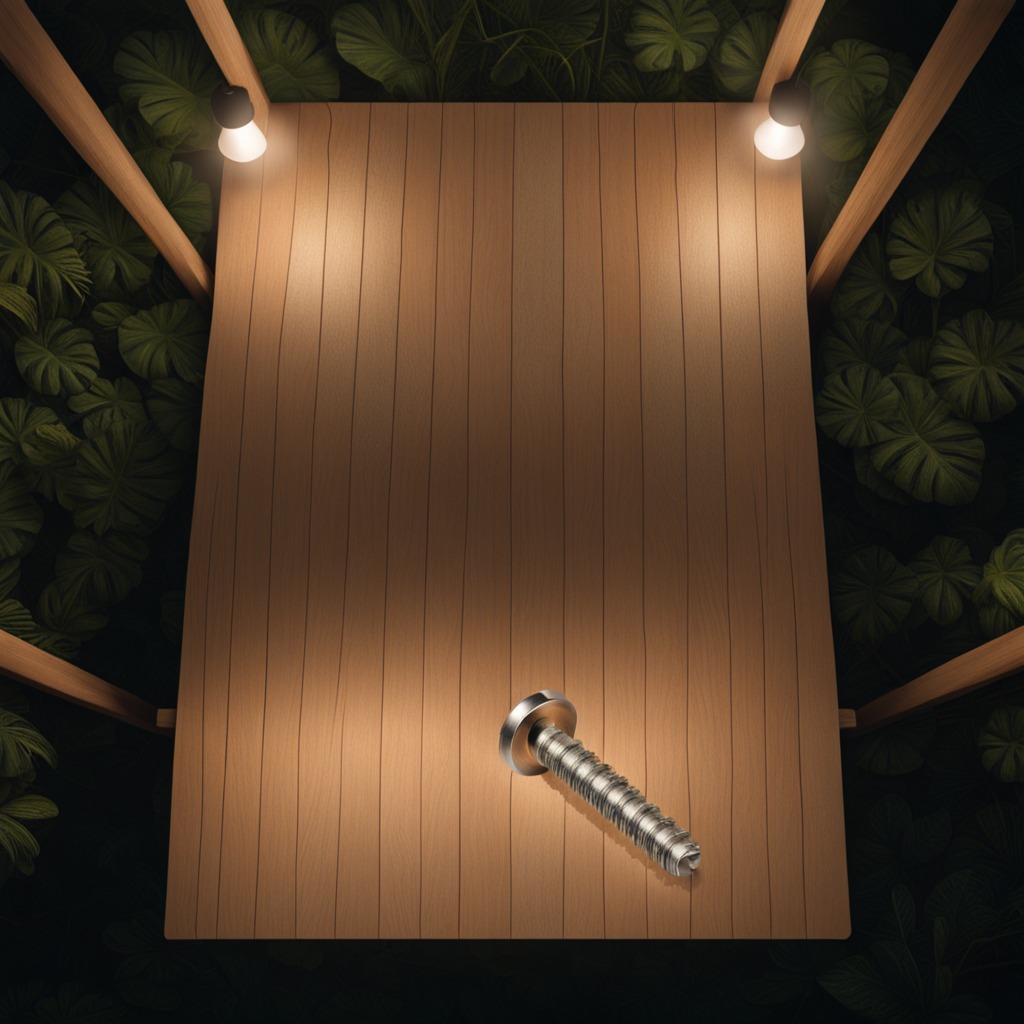
A metal screw is lying on the wooden table.